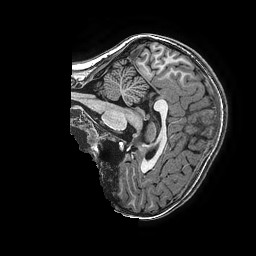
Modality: T1w
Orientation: sagittal
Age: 11
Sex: female
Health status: ill
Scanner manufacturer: ge
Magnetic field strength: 3 T
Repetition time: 0.0077 s
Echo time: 0.003436 s